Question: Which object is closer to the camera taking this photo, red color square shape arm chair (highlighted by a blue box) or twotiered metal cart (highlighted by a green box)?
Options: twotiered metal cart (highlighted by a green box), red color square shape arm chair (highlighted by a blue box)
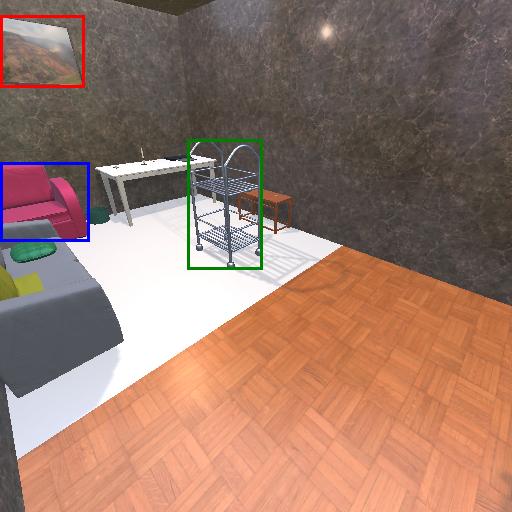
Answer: twotiered metal cart (highlighted by a green box)